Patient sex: M
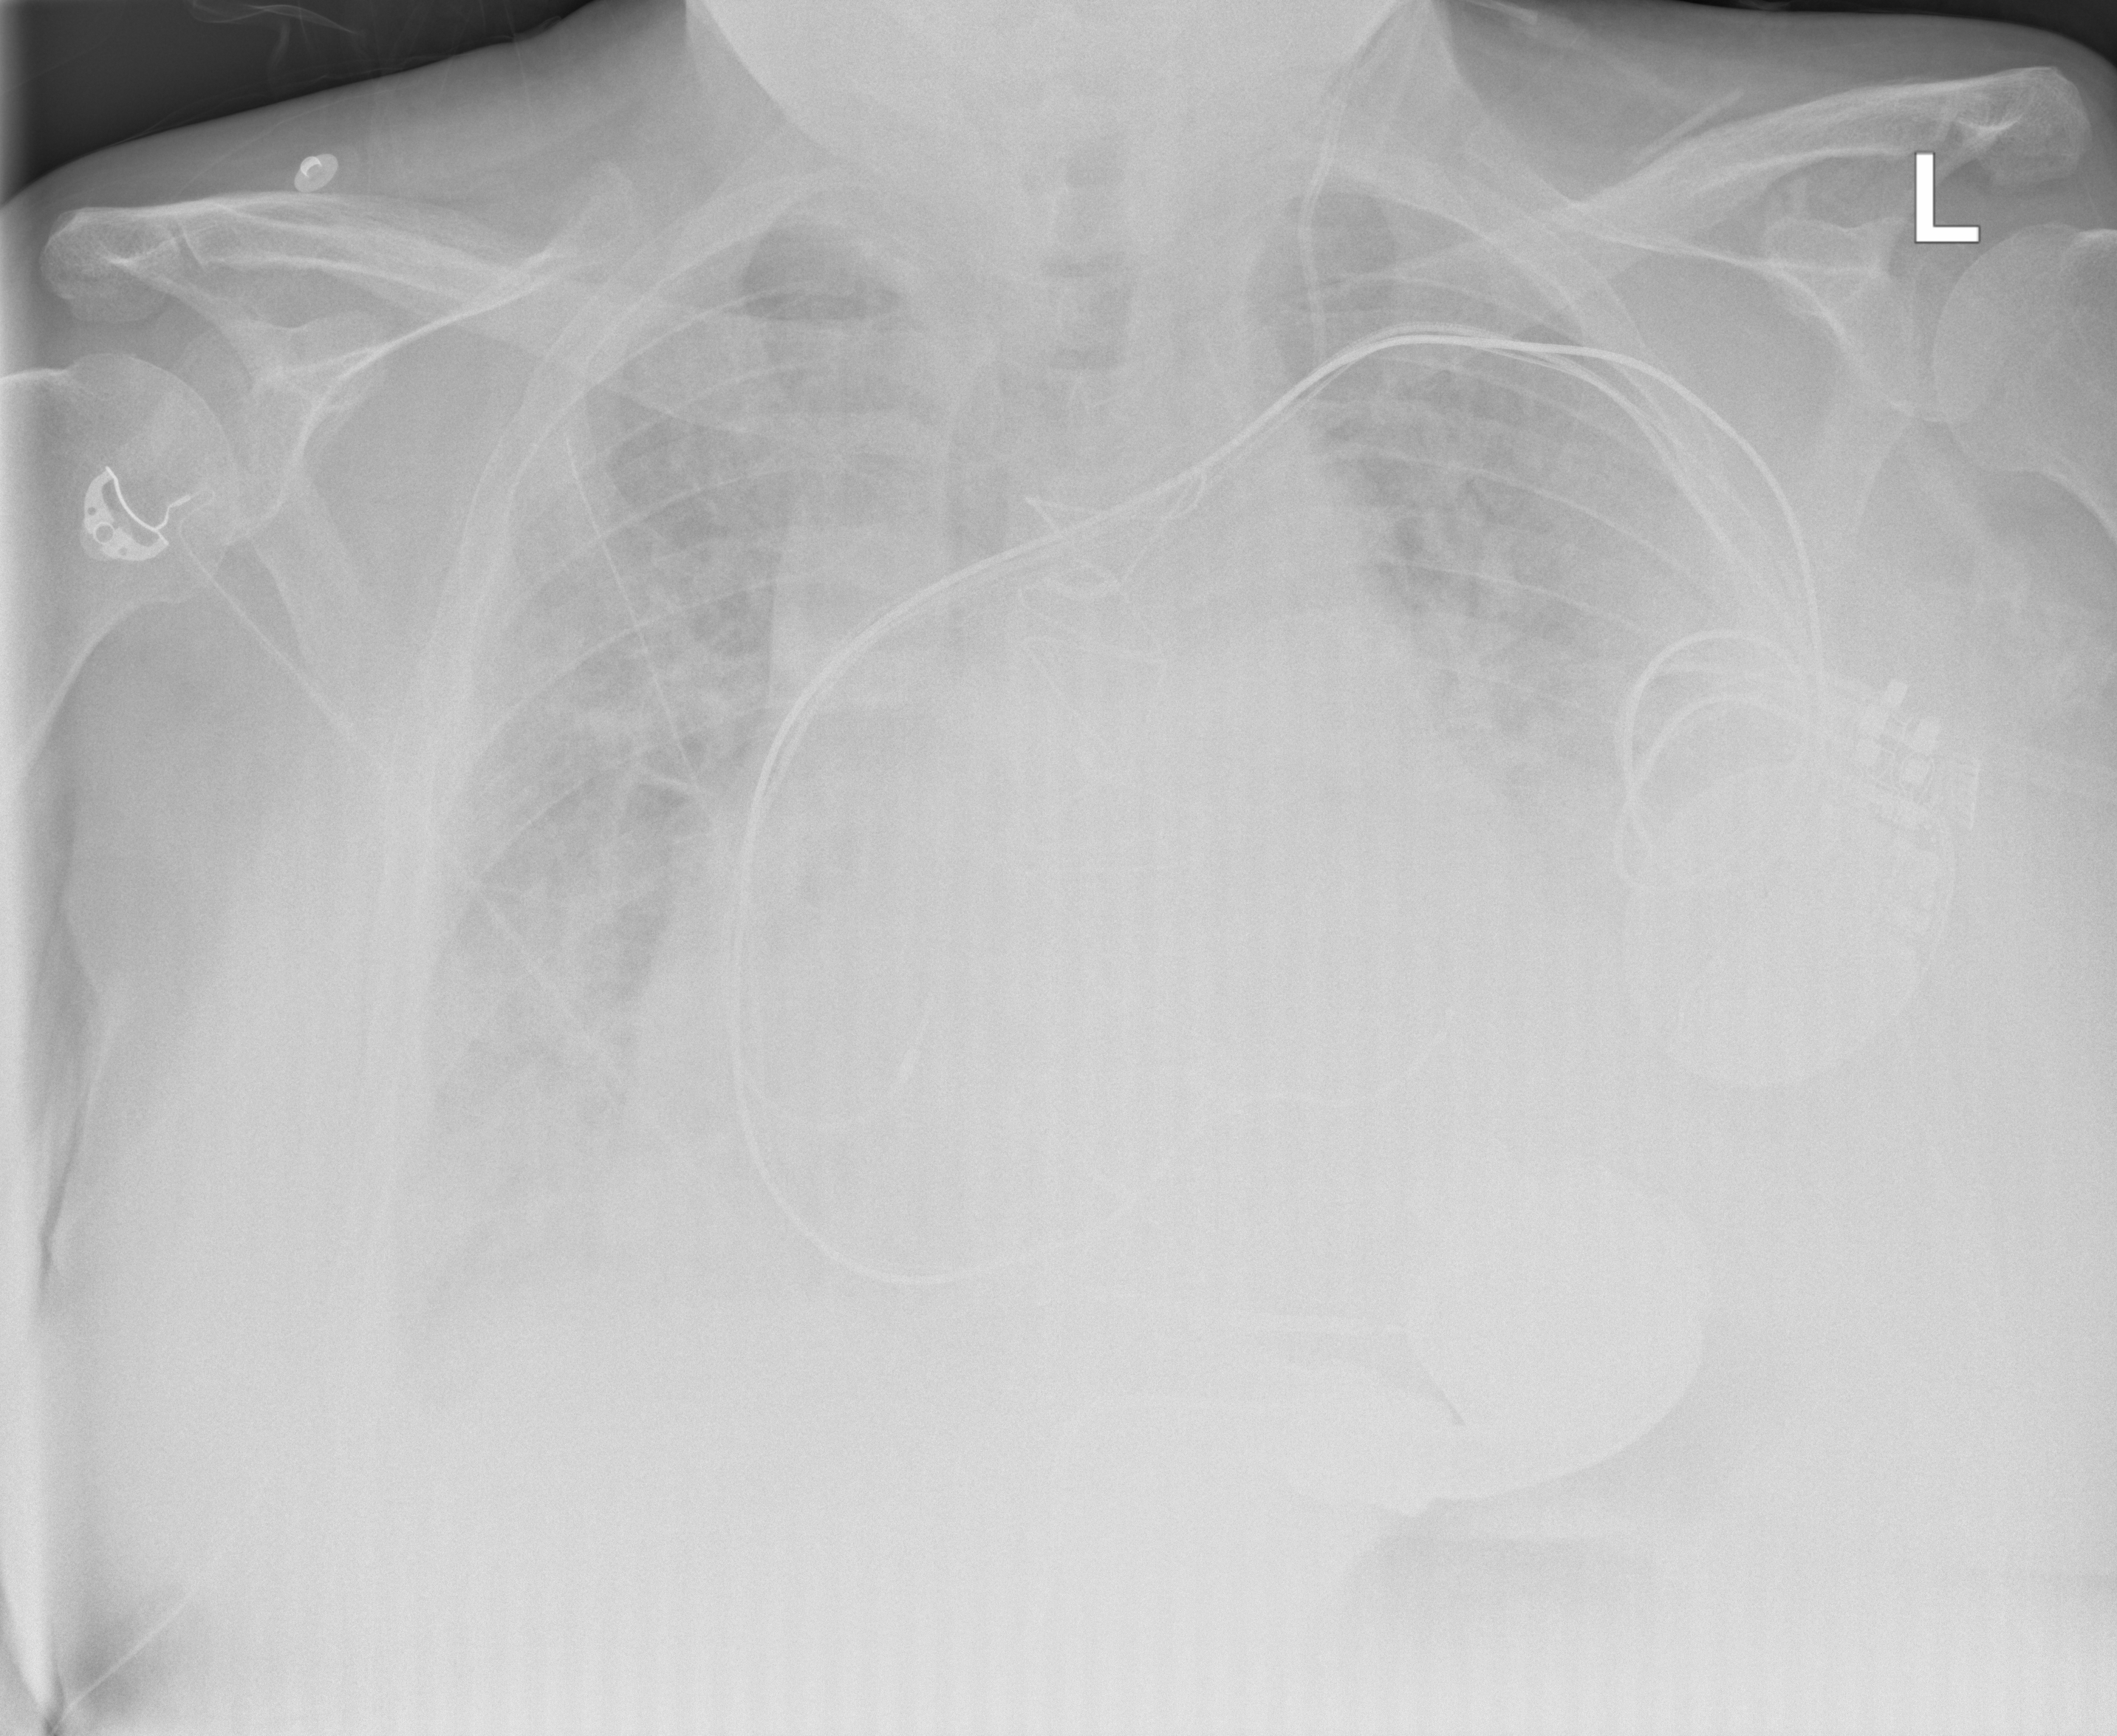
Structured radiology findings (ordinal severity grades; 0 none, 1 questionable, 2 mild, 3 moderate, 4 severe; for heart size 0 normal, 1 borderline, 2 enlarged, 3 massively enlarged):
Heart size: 2
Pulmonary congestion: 3
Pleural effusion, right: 2
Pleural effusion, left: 2
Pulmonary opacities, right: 0
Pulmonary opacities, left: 0
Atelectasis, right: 2
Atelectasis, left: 2